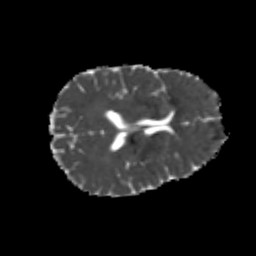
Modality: MD
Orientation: axial
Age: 24
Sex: male
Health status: healthy
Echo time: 0.074 s